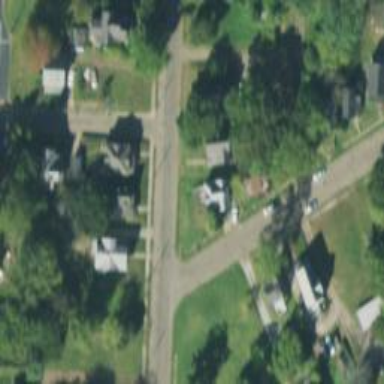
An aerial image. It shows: Alley classified as service road.